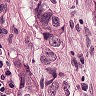
Metastatic tissue present: yes